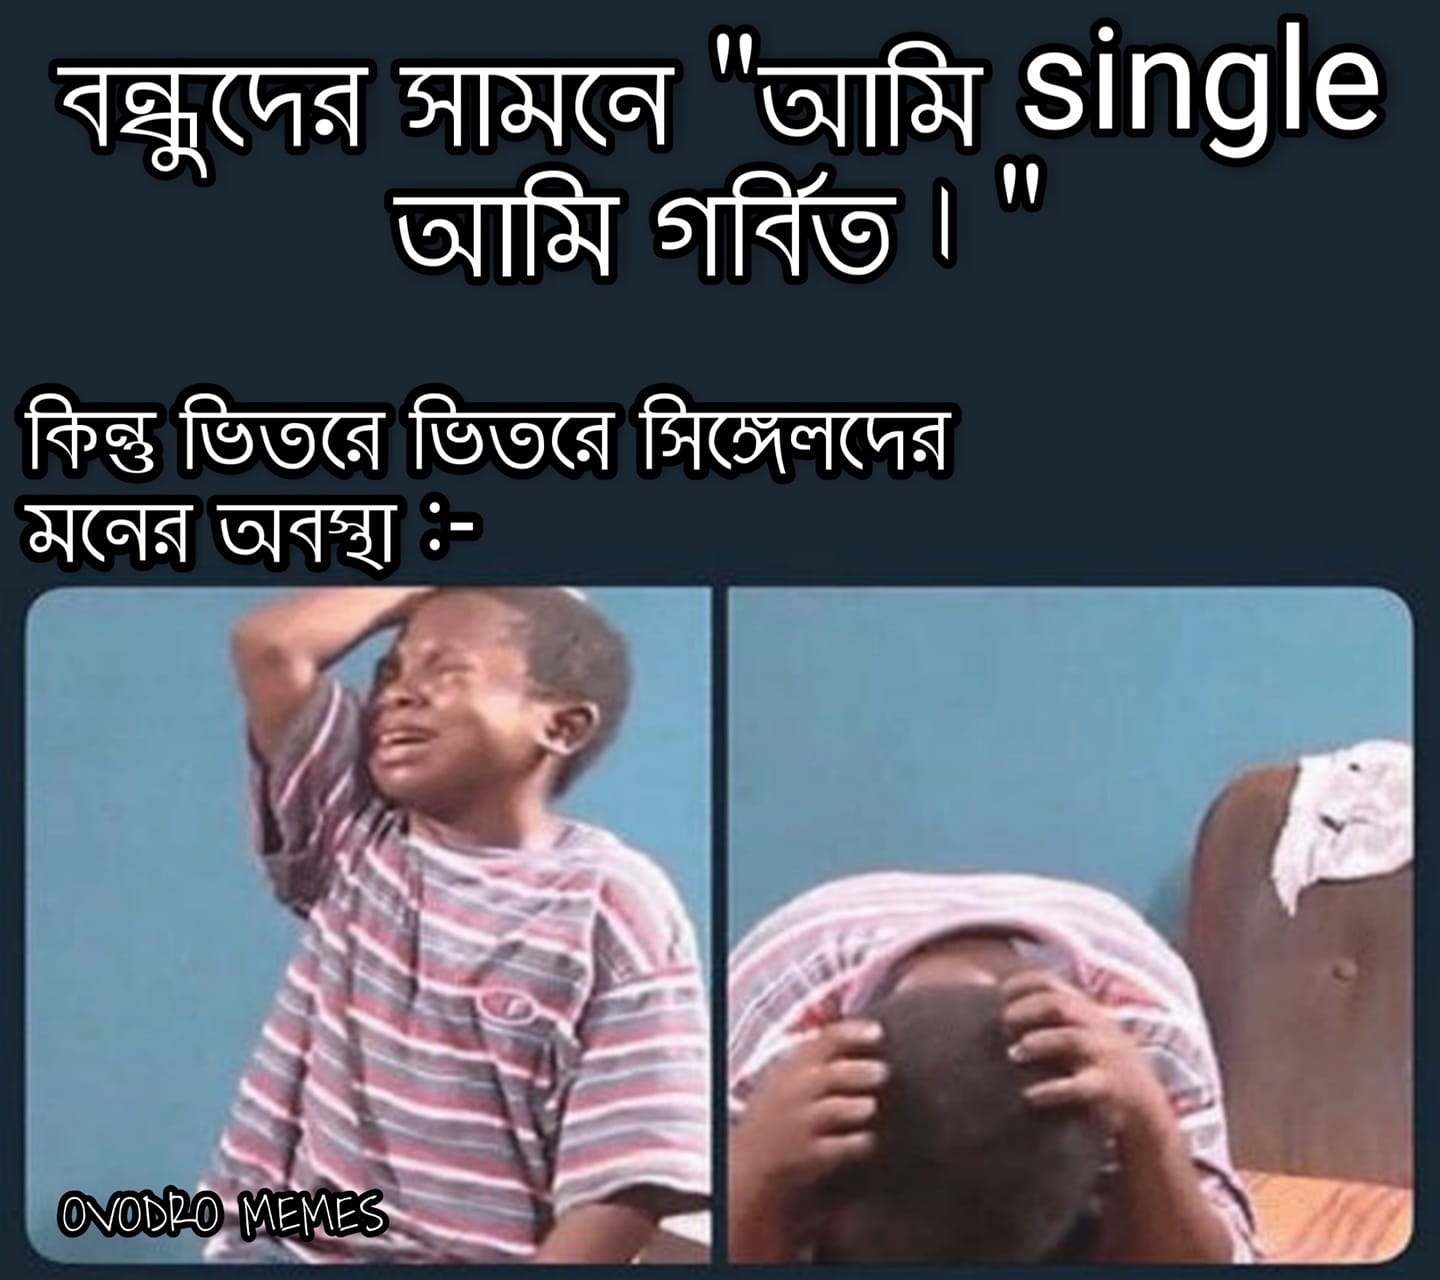
Caption: বন্ধুদের সামনে "আমি single  আমি গর্বিত ।"    কিন্তু ভিতরে ভিতরে সিঙ্গেলদের মনের অবস্থাঃ-
Label: non-hate